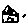
Label: house